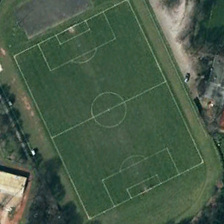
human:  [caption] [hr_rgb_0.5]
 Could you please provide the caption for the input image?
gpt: the football playground is surrounded by grass track .

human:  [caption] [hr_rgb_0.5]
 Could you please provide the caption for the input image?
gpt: there is a football field on the lawn with trees and buildings around .

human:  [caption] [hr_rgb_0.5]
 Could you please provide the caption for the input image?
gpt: it is a green soccer field that is partly bald near its goals .

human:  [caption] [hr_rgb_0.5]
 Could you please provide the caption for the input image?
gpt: there is a football field on the lawn with trees and buildings around .

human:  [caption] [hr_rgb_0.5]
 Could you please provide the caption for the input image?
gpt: a football field is surrounded by some green trees and several buildings .